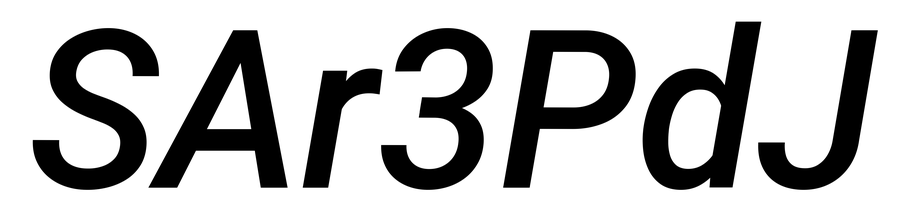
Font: Roboto-Italic_Medium_Italic